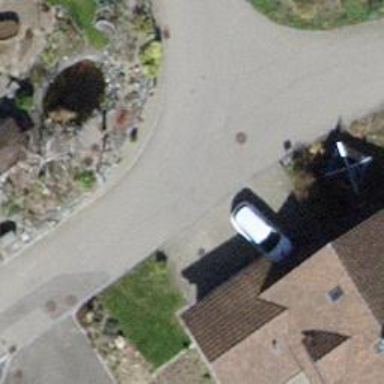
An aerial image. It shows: Asphalt road in residential area.